Interaction volume radius: 5 \u00c5
Interaction volume height: 15 \u00c5
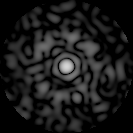
Disorder parameter: 0.8166